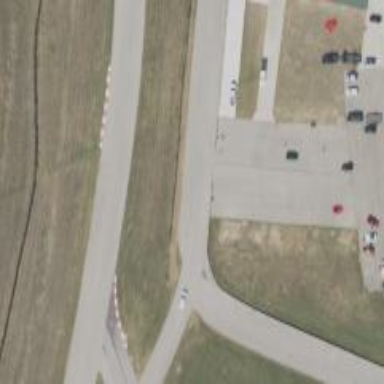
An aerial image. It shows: Raceway for motor sports.